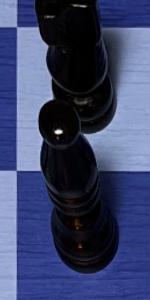
Label: Bishop_Black